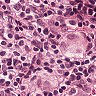
Metastatic tissue present: yes